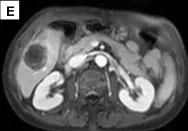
A 63-year-old man with abdominal pain. (D-F) The periphery of the mass was slightly enhanced during the arterial, portal or delayed phase of contrast enhancement.
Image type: radiology (mri)